Question: I am trying to install the diagrams package. If I do
'''
cabal install diagrams
'''
I get (towards the end)
'''
Configuring lens-4.2...
Building lens-4.2...
Preprocessing library lens-4.2...
src/Control/Lens/Internal/Zoom.hs:47:8:
Could not find module 'Control.Monad.Trans.Except'
It is a member of the hidden package 'transformers-0.4.1.0'.
Perhaps you need to add 'transformers' to the build-depends in your .cabal file.
Use -v to see a list of the files searched for.
Failed to install lens-4.2
cabal: Error: some packages failed to install:
diagrams-1.2 depends on lens-4.2 which failed to install.
diagrams-contrib-1.1.2 depends on lens-4.2 which failed to install.
diagrams-core-1.2.0.1 depends on lens-4.2 which failed to install.
diagrams-lib-1.2.0.1 depends on lens-4.2 which failed to install.
diagrams-svg-1.1 depends on lens-4.2 which failed to install.
force-layout-0.3.0.4 depends on lens-4.2 which failed to install.
lens-4.2 failed during the building phase. The exception was:
ExitFailure 1
'''
So then I try
'''
$cabal install lens transformers diagrams
'''
And I get (towards the end)
'''
In-place registering diagrams-lib-1.2.0.1...
Installing library in /home/theking/.cabal/lib/diagrams-lib-1.2.0.1/ghc-7.6.3
Registering diagrams-lib-1.2.0.1...
Installed diagrams-lib-1.2.0.1
cabal: Error: some packages failed to install:
cairo-0.12.5.3 failed during the configure step. The exception was:
ExitFailure 1
diagrams-0.3 depends on glib-0.12.5.4 which failed to install.
diagrams-cairo-1.2 depends on glib-0.12.5.4 which failed to install.
glib-0.12.5.4 failed during the configure step. The exception was:
ExitFailure 1
pango-0.12.5.3 depends on glib-0.12.5.4 which failed to install.
'''
So I tried one more thing
'''
$ cabal install glib
Resolving dependencies...
[1 of 2] Compiling SetupWrapper ( /tmp/glib-0.12.5.4-9179/glib-0.12.5.4/SetupWrapper.hs, /tmp/glib-0.12.5.4-9179/glib-0.12.5.4/dist/setup/SetupWrapper.o )
[2 of 2] Compiling Main ( /tmp/glib-0.12.5.4-9179/glib-0.12.5.4/Setup.hs, /tmp/glib-0.12.5.4-9179/glib-0.12.5.4/dist/setup/Main.o )
Linking /tmp/glib-0.12.5.4-9179/glib-0.12.5.4/dist/setup/setup ...
[1 of 2] Compiling Gtk2HsSetup ( Gtk2HsSetup.hs, dist/setup-wrapper/Gtk2HsSetup.o )
[2 of 2] Compiling Main ( SetupMain.hs, dist/setup-wrapper/Main.o )
Linking dist/setup-wrapper/setup ...
Configuring glib-0.12.5.4...
setup: The program gtk2hsC2hs version >=0.13.8 is required but the version
found at /usr/bin/gtk2hsC2hs is version 0.13.6
Failed to install glib-0.12.5.4
cabal: Error: some packages failed to install:
glib-0.12.5.4 failed during the configure step. The exception was:
ExitFailure 1
'''
And I got stuck here. So how do I install diagrams. I don't really care how it gets installed (getting a little fed up with cabal) as long as it gets installed.

Notes: I am on linux. I also tried 'cabal install gtk2hs-buildtools'.
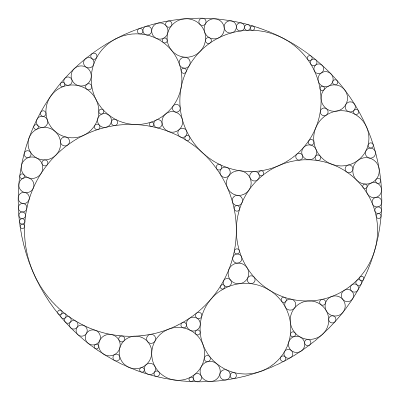
Answer: The second error block says that:
'''
diagrams-0.3 depends on glib-0.12.5.4 which failed to install.
'''
'diagrams-0.3' is a very old version of 'diagrams', and in normal circumstances cabal shouldn't be trying to install it. Recent versions of 'diagrams' do not even depend on 'diagrams-cairo', so as long as you don't need the Cairo backend you can work around the Cairo/GTK issues by asking for the current version of 'diagrams', as in:
'''
cabal install diagrams-1.2
'''
Ideally, it would be good to find out why your cabal is pulling the old version. 'cabal install diagrams --dry-run' (which only show the packages that would be pulled without actually installing them) and 'ghc-pkg list' (which shows the packages currently in your system) might help figuring that out.
As for the Cairo-related issues, as Daniel Wagner suggests a PATH issue might be preventing cabal from using the latest versions of the 'gtk2hs-buildtools' you have installed. For instance, you might have a global installation of the tools, which is overriding the local one you have done with cabal. 'ghc-pkg list' allows you to verify that. Also, check <URL>.